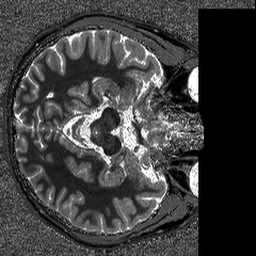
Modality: T1map
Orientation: axial
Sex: male